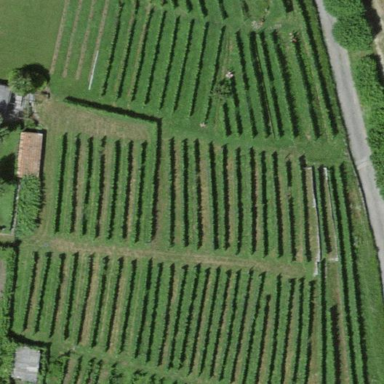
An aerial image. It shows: Vineyard where grapes are grown.